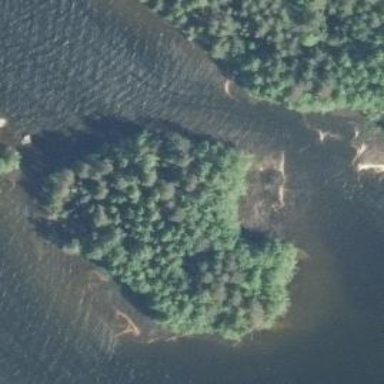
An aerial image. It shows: Island.